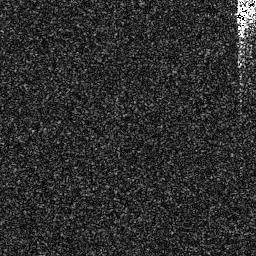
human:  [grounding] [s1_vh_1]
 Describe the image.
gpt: In the satellite image, there is  <ref>1 medium ship </ref> <box>[[90, 0, 99, 10, 0]]</box> located at top right.